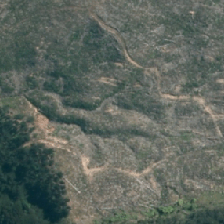
Land cover: harvested_forest